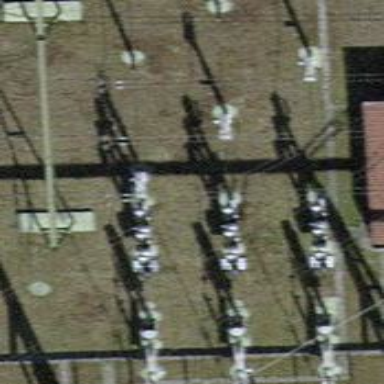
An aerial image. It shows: Switch used for power control.